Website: home-depot
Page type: receipt
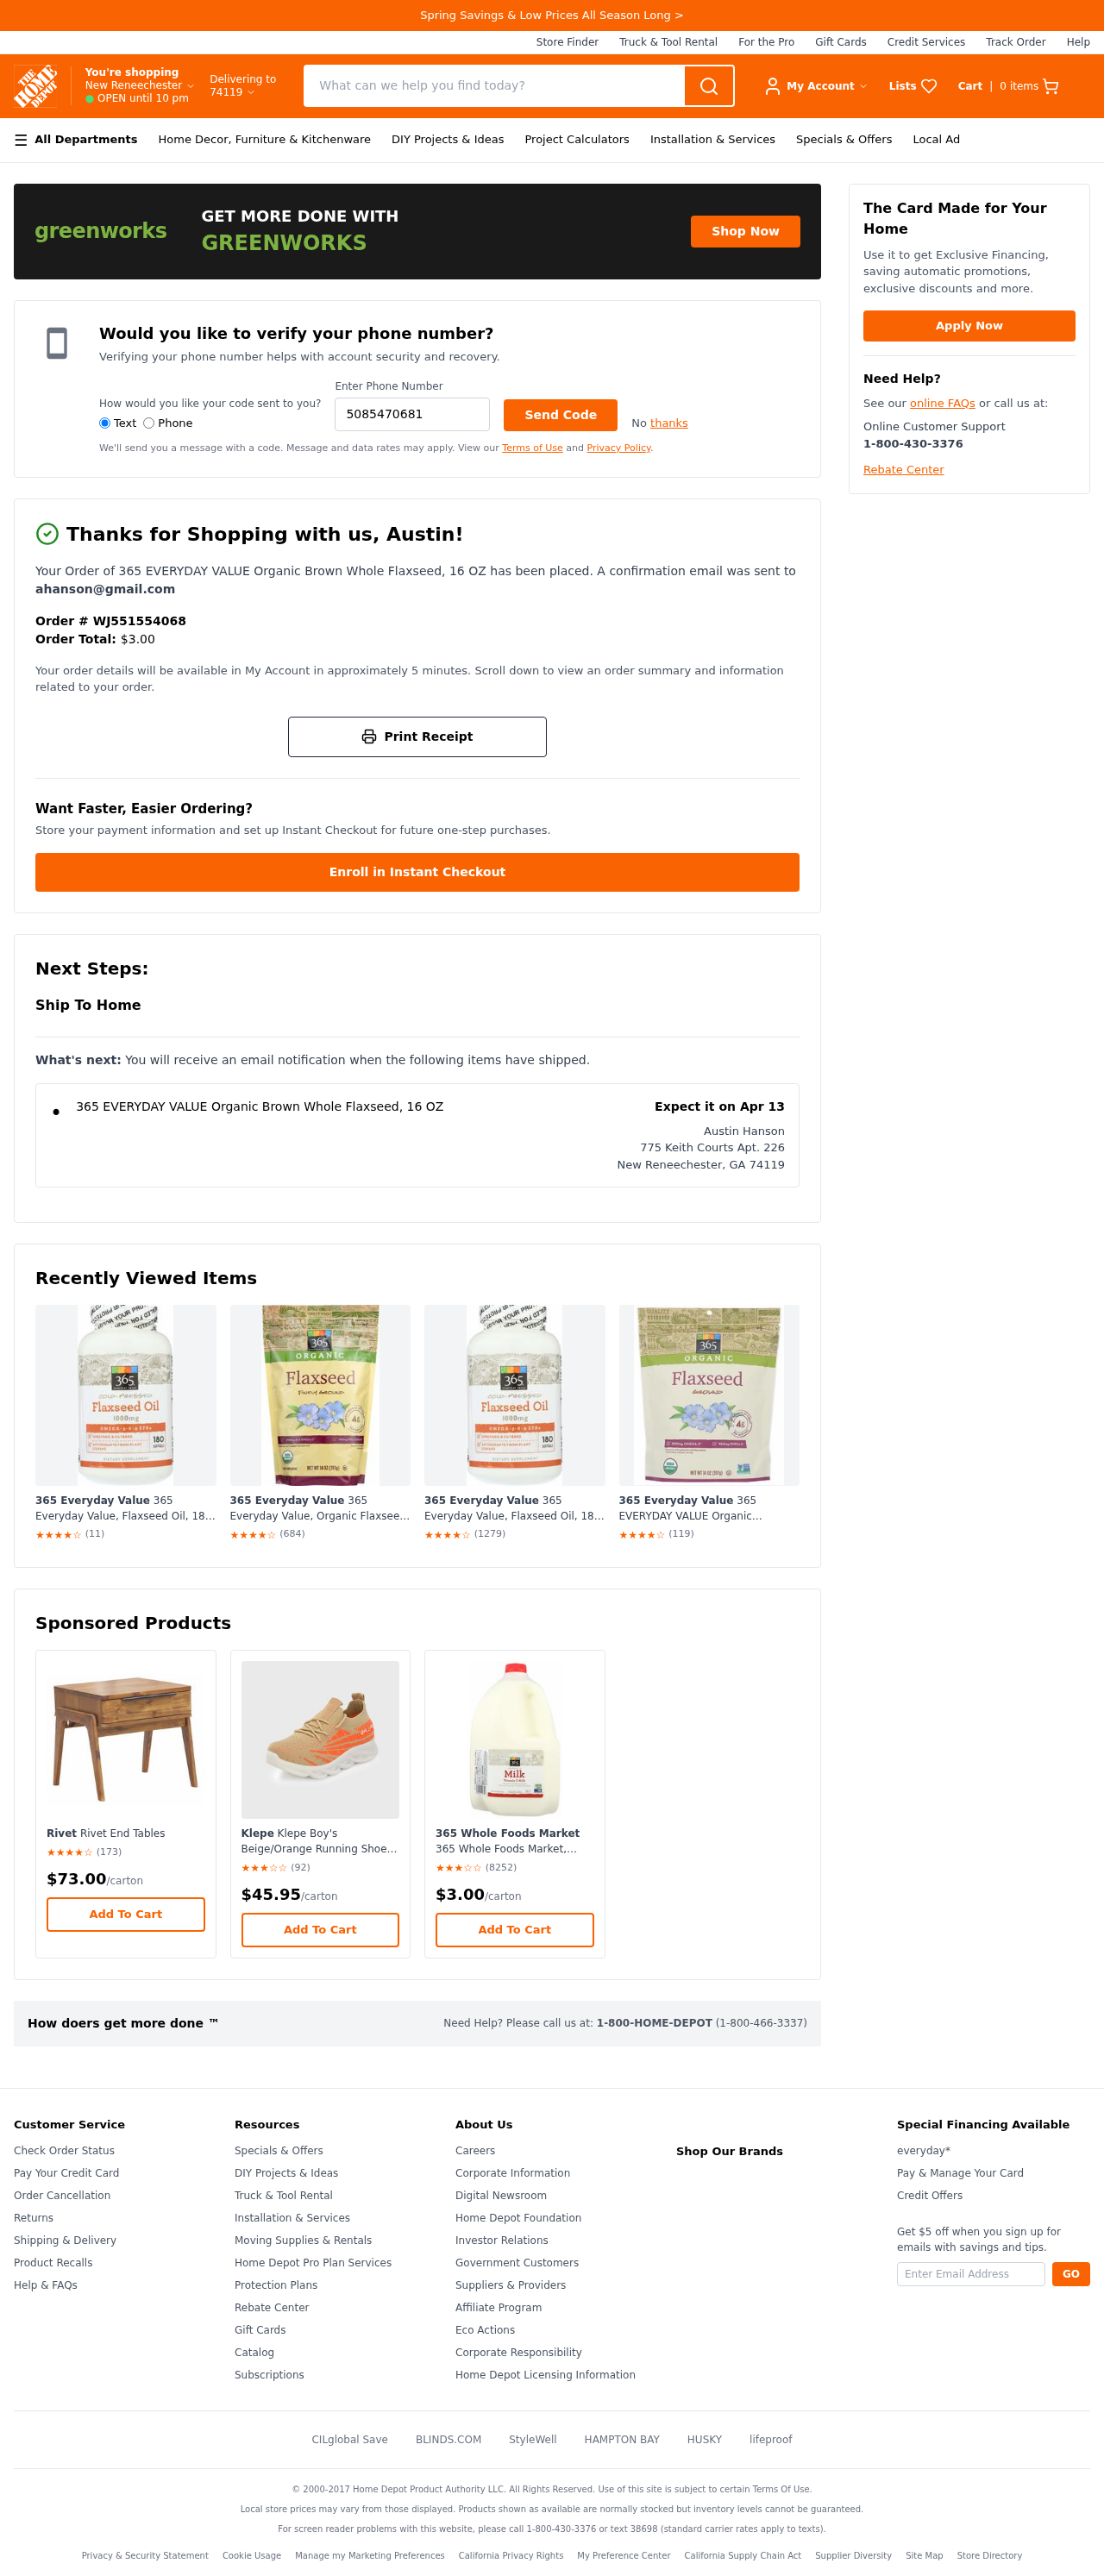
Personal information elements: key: PII_CITY
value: New Reneechester
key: PII_CITY_STATE_ZIP
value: New Reneechester, GA 74119
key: PII_EMAIL
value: ahanson@gmail.com
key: PII_FIRSTNAME
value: Austin
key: PII_FULLNAME
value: Austin Hanson
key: PII_PHONE
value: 5085470681
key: PII_POSTCODE
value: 74119
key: PII_STREET
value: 775 Keith Courts Apt. 226
Product elements: key: PRODUCT1_NAME
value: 365 EVERYDAY VALUE Organic Brown Whole Flaxseed, 16 OZ
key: PRODUCT2_NAME
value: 365 Everyday Value 365 Everyday Value, Flaxseed Oil, 180 ct
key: PRODUCT2_BRAND
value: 365 Everyday Value
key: PRODUCT2_RATING
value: ★★★★☆
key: PRODUCT2_NUM_RATINGS
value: (11)
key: PRODUCT3_NAME
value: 365 Everyday Value 365 Everyday Value, Organic Flaxseed Finely Ground, 14 oz
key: PRODUCT3_BRAND
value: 365 Everyday Value
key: PRODUCT3_RATING
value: ★★★★☆
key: PRODUCT3_NUM_RATINGS
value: (684)
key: PRODUCT4_NAME
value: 365 Everyday Value 365 Everyday Value, Flaxseed Oil, 180 ct
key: PRODUCT4_BRAND
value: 365 Everyday Value
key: PRODUCT4_RATING
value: ★★★★☆
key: PRODUCT4_NUM_RATINGS
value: (1279)
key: PRODUCT5_NAME
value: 365 Everyday Value 365 EVERYDAY VALUE Organic Flaxseed Ground, 14 OZ
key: PRODUCT5_BRAND
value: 365 Everyday Value
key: PRODUCT5_RATING
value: ★★★★☆
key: PRODUCT5_NUM_RATINGS
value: (119)
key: PRODUCT6_NAME
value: Rivet Rivet End Tables
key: PRODUCT6_BRAND
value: Rivet
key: PRODUCT6_RATING
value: ★★★★☆
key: PRODUCT6_NUM_RATINGS
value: (173)
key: PRODUCT6_PRICE
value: $73.00
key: PRODUCT7_NAME
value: Klepe Klepe Boy's Beige/Orange Running Shoes-10 UK (29 EU) (11 Kids US) (KD/KPK-06/BGE)
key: PRODUCT7_BRAND
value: Klepe
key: PRODUCT7_RATING
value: ★★★☆☆
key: PRODUCT7_NUM_RATINGS
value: (92)
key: PRODUCT7_PRICE
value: $45.95
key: PRODUCT8_NAME
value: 365 Whole Foods Market 365 Whole Foods Market, Grade A Whole Milk, 128 Fl Oz (Packaging May Vary)
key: PRODUCT8_BRAND
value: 365 Whole Foods Market
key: PRODUCT8_RATING
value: ★★★☆☆
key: PRODUCT8_NUM_RATINGS
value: (8252)
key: PRODUCT8_PRICE
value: $3.00
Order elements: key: ORDER_NUM_ITEMS
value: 0
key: ORDER_ID
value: WJ551554068
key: ORDER_TOTAL
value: $3.00
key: ORDER_DELIVERY_DATE
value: Expect it on Apr 13